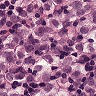
Metastatic tissue present: yes